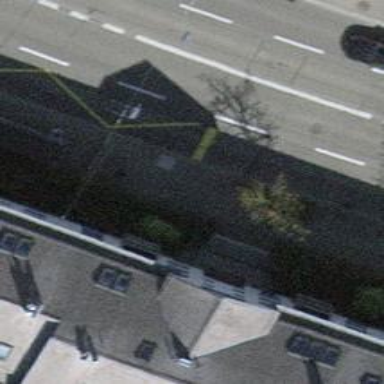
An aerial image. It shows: Bus stop with shelter. It is platform for public transport.